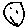
Label: smiley face